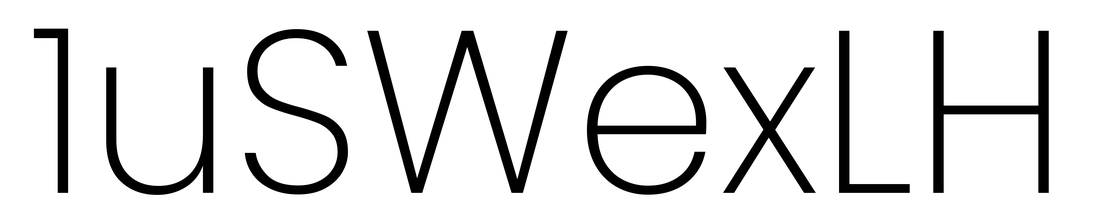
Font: Poppins-ExtraLight